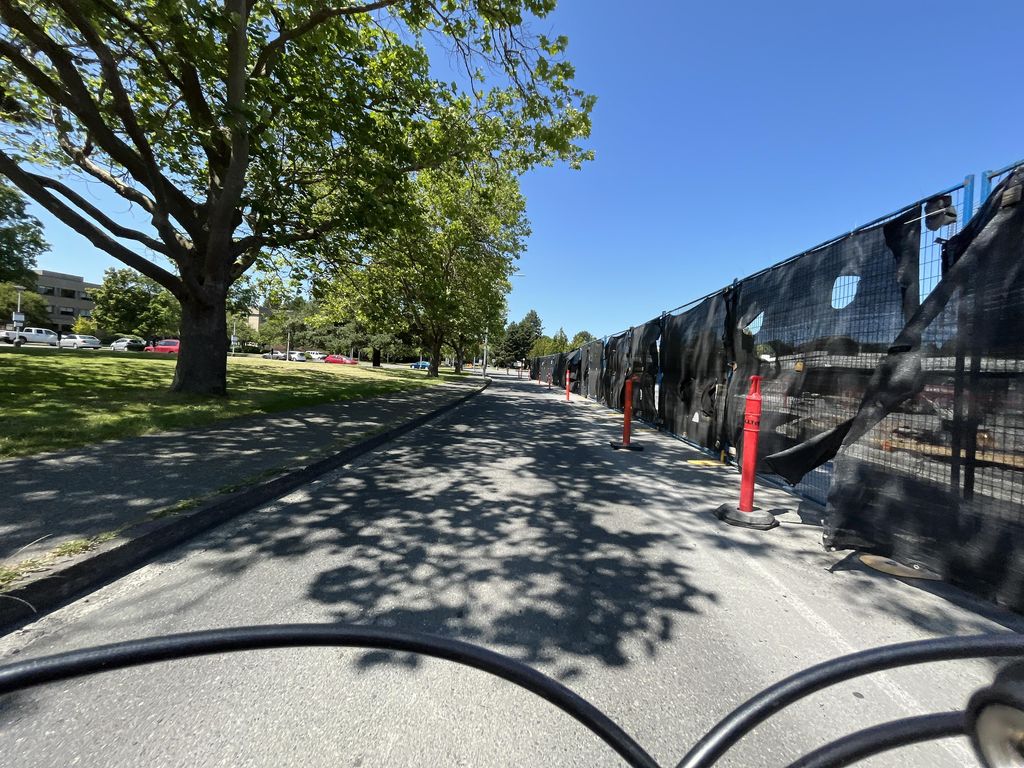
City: victoria